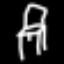
Label: chair